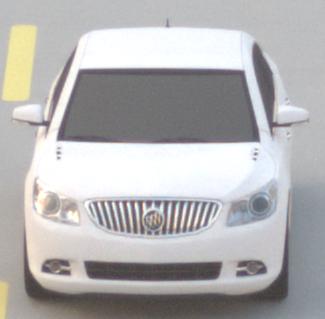
Make: Buick
Model: LaCrosse
Detailed model: Gen. 2
Model produced from: 2009
Model produced until: 2016
Doors: 4
Color: white
Road condition: dry road
Daytime: sunrise or sunset
Contrast: low contrast